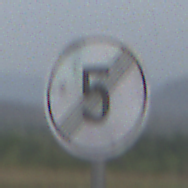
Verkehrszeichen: EndeGeschwindigkeit5
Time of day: Midday
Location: Outdoor (Nature)
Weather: PartlyCloudy
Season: NotSpecified
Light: Natural